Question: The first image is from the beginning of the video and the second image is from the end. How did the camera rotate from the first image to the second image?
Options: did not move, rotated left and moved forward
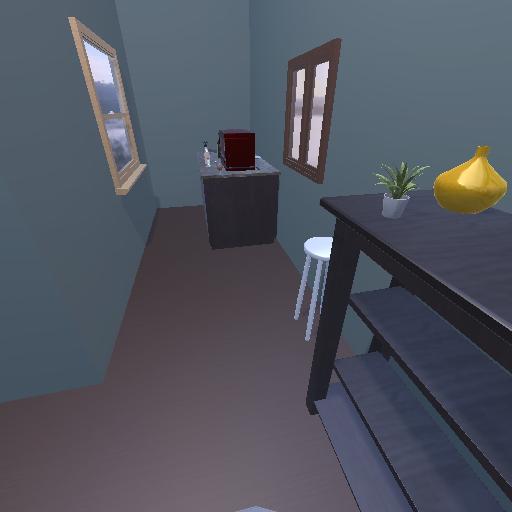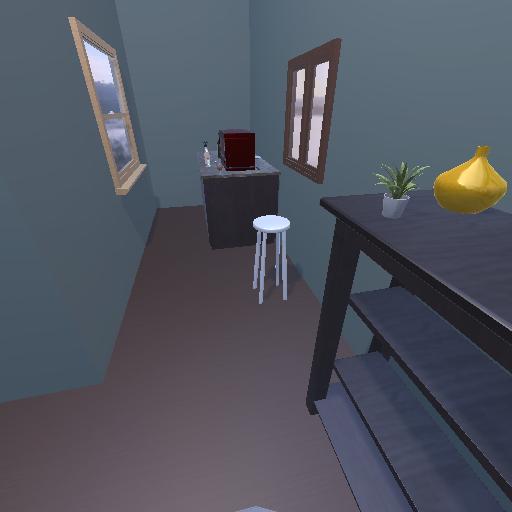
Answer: did not move